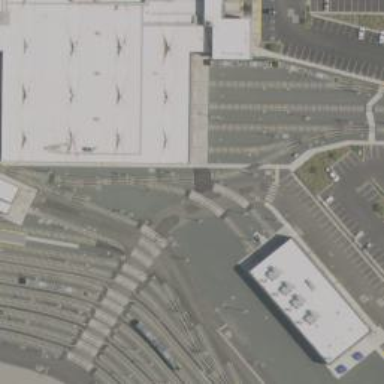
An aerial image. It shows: Light rail yard with electrified contact lines.